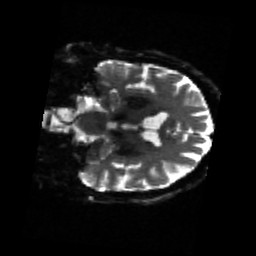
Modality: sbref
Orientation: coronal
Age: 61
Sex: male
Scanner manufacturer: siemens
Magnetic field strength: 3 T
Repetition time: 4.71 s
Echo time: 0.0906 s